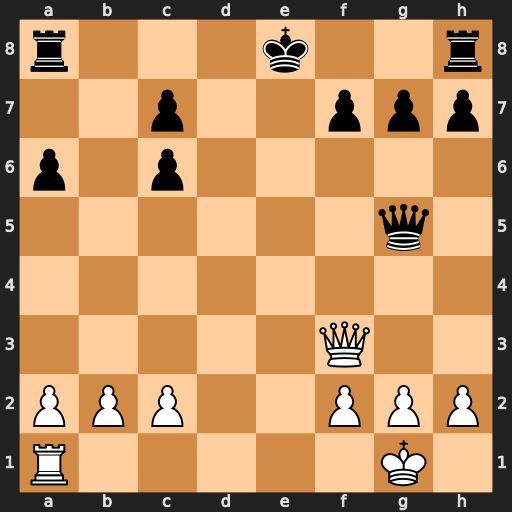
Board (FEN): r3k2r/2p2ppp/p1p5/6q1/8/5Q2/PPP2PPP/R5K1
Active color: w
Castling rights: kq
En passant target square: -
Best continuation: Qxc6+ Kf8 Qxa8+